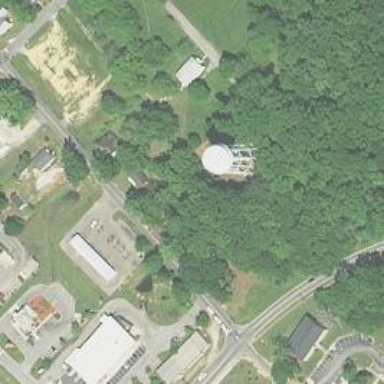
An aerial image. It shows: Water tower that is man-made.